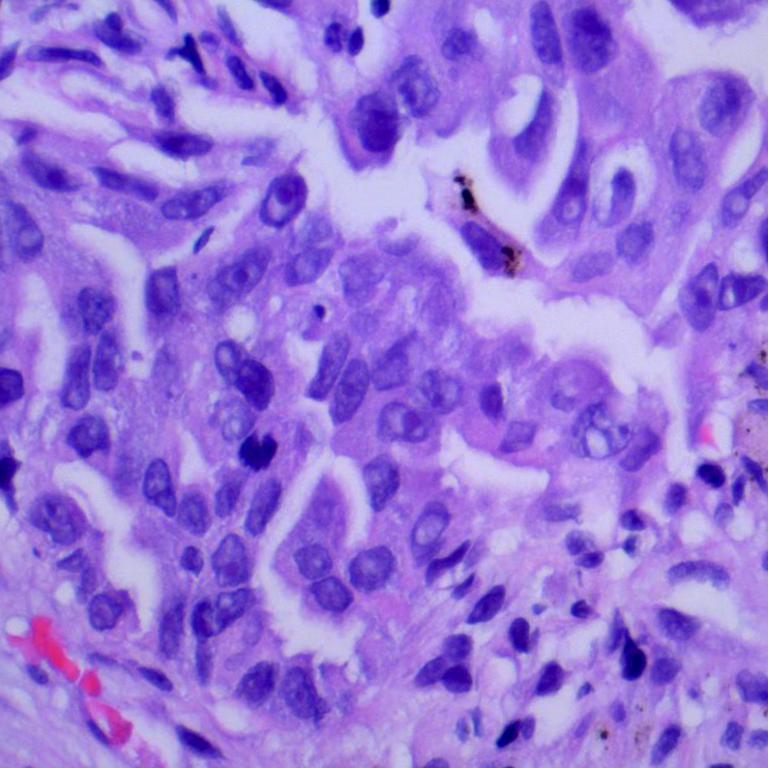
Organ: lung
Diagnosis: adenocarcinomas